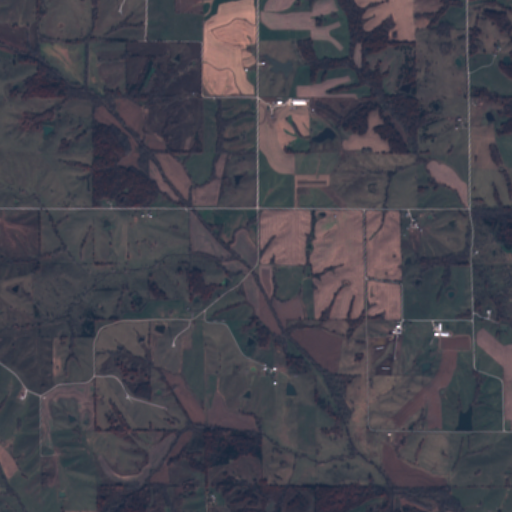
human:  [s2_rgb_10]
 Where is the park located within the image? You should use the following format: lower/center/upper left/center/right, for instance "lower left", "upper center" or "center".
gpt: There is no park in the image.